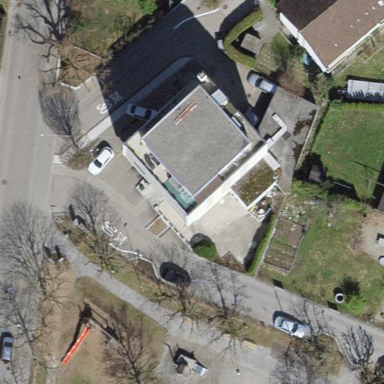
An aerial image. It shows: Restaurant building.